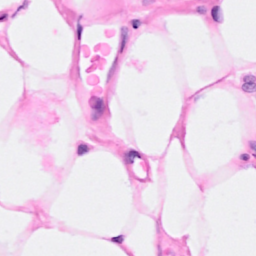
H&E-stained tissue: Breast